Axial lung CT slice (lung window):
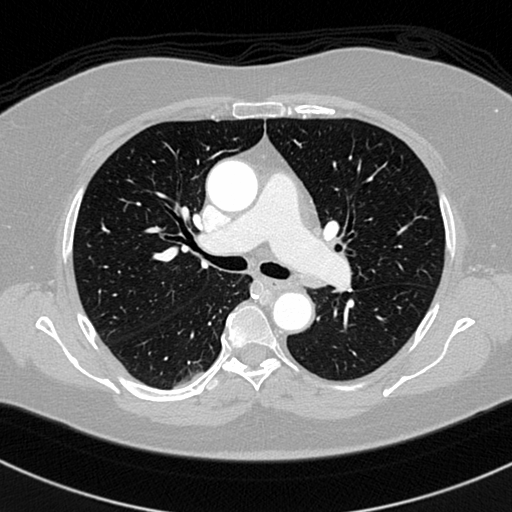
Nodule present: no